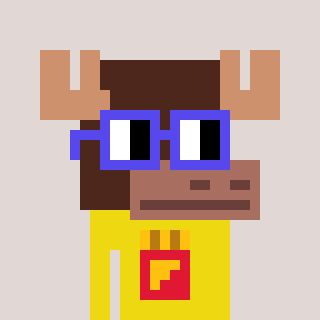
a pixel art character with square blue glasses, a moose-shaped head and a yellow-colored body on a warm background